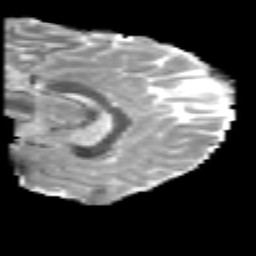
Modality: MD
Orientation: sagittal
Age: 19
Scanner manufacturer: philips
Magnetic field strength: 3 T
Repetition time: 8.6 s
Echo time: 0.127 s